Field crop: maize
Growth stage: 2
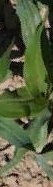
Species: maize